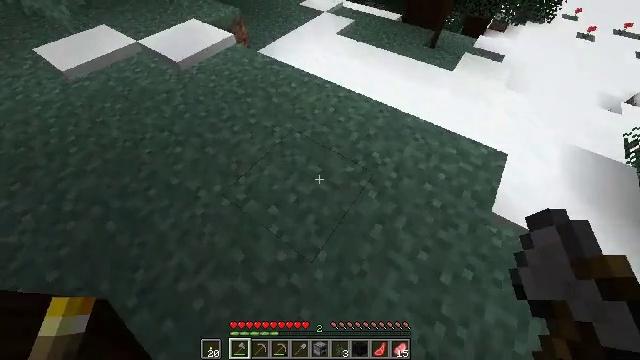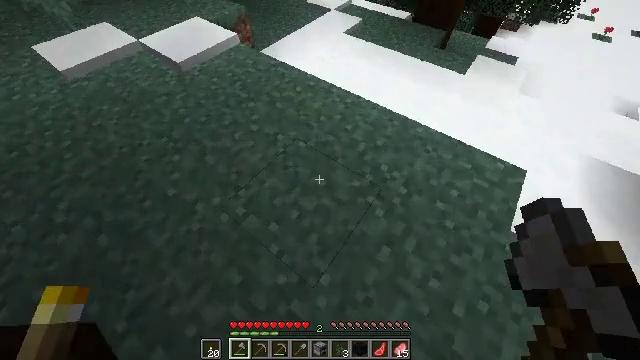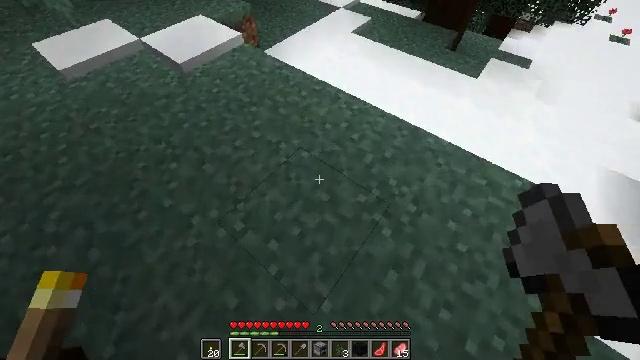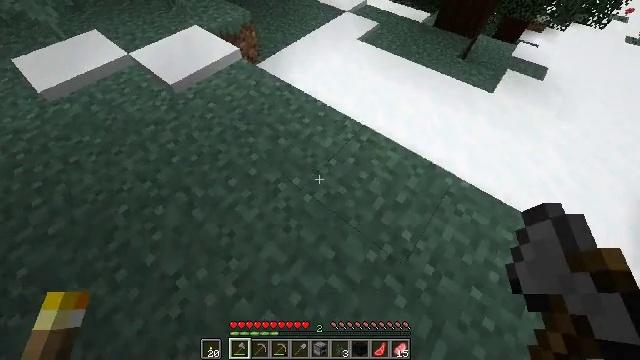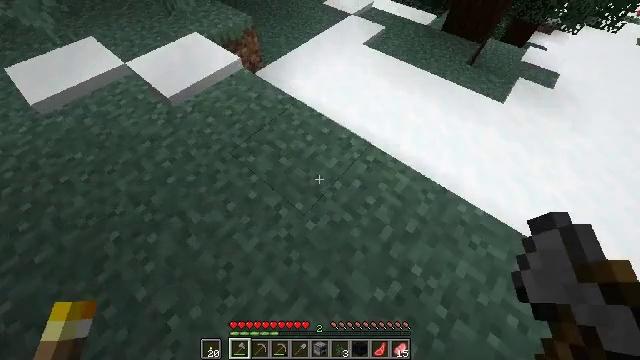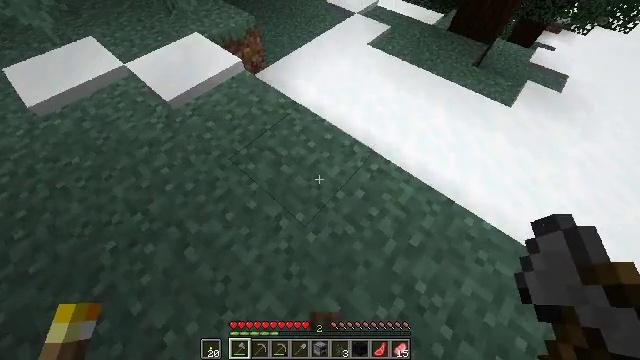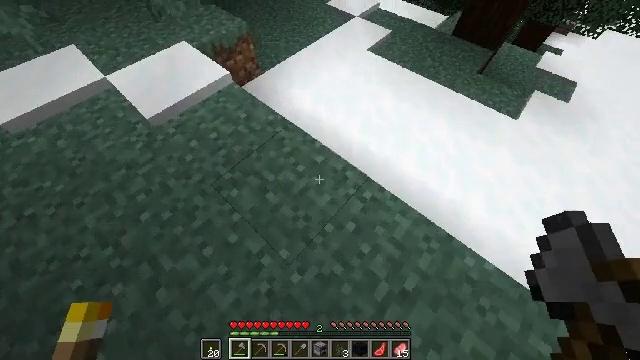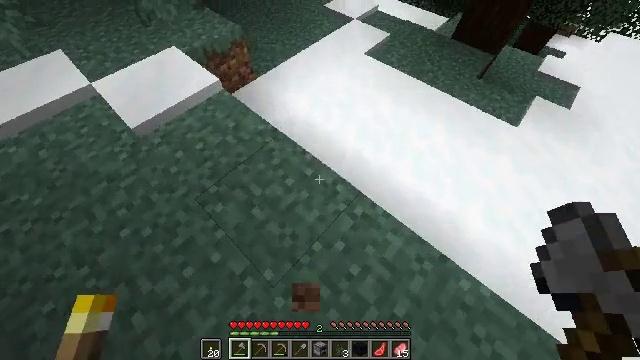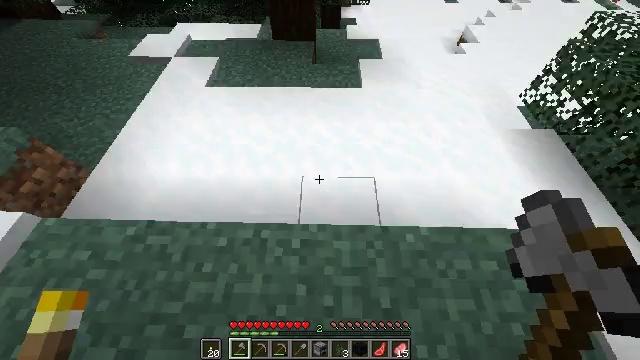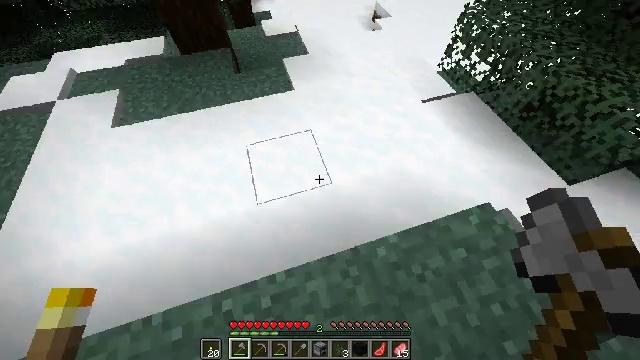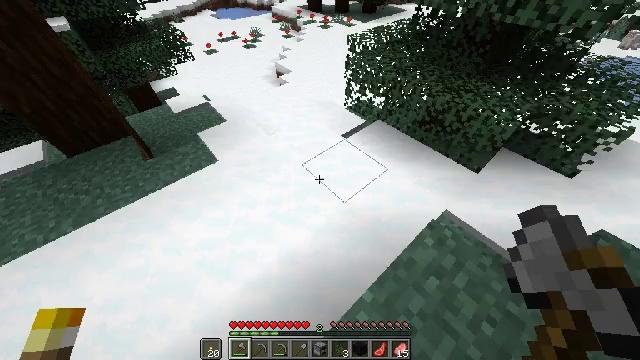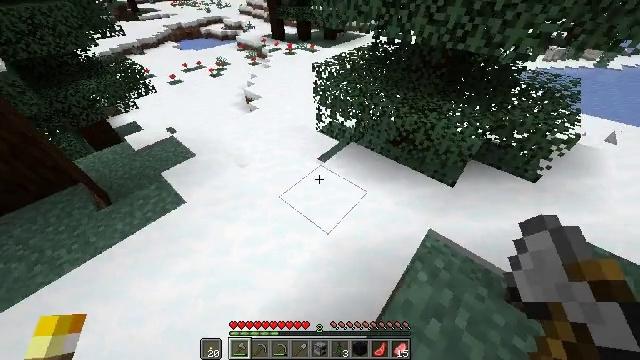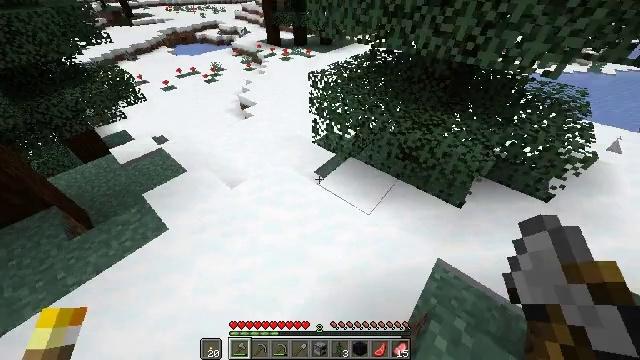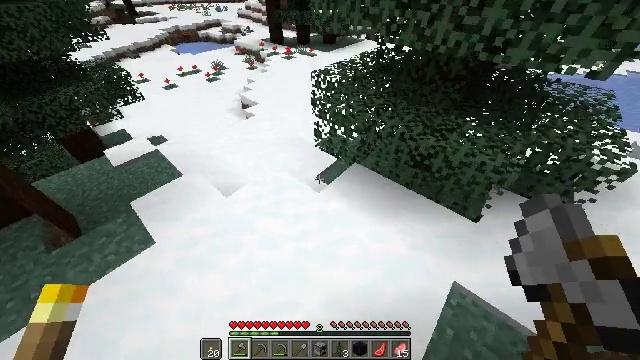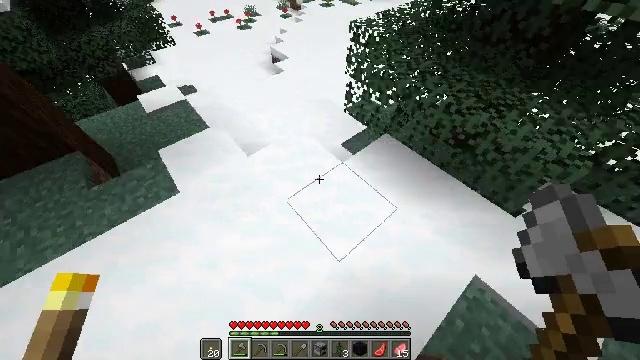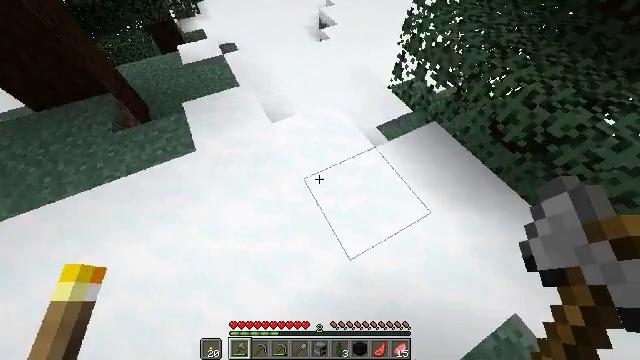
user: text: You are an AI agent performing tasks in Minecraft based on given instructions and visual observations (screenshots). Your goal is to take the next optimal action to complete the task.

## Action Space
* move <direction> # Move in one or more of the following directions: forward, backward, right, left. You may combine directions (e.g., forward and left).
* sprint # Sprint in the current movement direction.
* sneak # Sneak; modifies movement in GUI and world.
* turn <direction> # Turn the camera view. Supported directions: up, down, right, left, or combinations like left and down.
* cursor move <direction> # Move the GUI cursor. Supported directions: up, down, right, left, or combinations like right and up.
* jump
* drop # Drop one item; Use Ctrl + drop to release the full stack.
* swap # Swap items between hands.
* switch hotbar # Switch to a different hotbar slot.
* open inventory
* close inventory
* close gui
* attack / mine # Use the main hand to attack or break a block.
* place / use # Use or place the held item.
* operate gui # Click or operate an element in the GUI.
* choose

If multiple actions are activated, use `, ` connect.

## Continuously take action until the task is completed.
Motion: motion action
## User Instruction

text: Shovel the snow to gather it.
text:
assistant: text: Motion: move forward, turn left
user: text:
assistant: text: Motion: move forward, turn left
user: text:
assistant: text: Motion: move forward
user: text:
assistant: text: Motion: move forward
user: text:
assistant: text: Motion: move forward and move right
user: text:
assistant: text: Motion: move forward and move right
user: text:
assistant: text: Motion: move forward and move right
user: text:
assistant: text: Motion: move forward and move right, turn right and up
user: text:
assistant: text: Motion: move forward and move right, turn right and down
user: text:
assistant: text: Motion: move forward, turn right and up
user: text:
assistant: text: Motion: move forward, turn right and up
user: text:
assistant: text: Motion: move forward, turn right
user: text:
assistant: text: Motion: move forward
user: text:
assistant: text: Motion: move forward, turn left and down
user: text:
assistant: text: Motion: move forward, turn left and down
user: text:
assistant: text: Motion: move forward, turn left and up
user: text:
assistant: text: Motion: move forward, turn right and up
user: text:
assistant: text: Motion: move forward, turn right and up
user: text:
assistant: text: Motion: move forward
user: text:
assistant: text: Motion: move forward
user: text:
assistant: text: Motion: move forward
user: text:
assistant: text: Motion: move forward
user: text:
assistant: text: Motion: move forward
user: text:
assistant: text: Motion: move forward
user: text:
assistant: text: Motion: move forward, turn up
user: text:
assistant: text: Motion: move forward, turn up
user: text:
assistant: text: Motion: move forward
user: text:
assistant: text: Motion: move forward, turn right and up
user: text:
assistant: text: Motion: move forward, turn up
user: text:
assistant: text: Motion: move forward